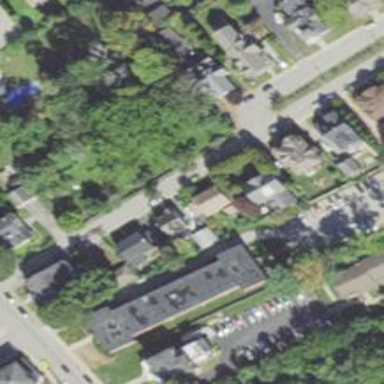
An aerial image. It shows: Residential driveway serving as service road.